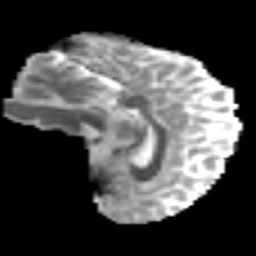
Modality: MD
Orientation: sagittal
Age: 25
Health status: ill
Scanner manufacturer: philips
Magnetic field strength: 3 T
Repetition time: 9 s
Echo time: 0.127 s